Question: i have a tab view controller and a login view controller in xcode 4.6 with iOS 6.1 sdk

When the app start is loaded the "View Controller 1". How can i show the login view if the user is not logged?
In the viewDidLoad() of the View Controller 1 i have insert this code:
'''
MyNewAppAppDelegate *appDelegate = [[UIApplication sharedApplication] delegate];
if(!appDelegate.isUserLogged){
UIStoryboard *mainStoryboard = [UIStoryboard storyboardWithName:@"MainStoryboard" bundle:nil];
LoginViewController *controller = (LoginViewController*)[mainStoryboard instantiateViewControllerWithIdentifier:@"LoginView"];
[self presentViewController:controller animated:YES completion: nil];
'''
}
But nothing happen.
How can i show the Login View Controller?
Thanks for your support
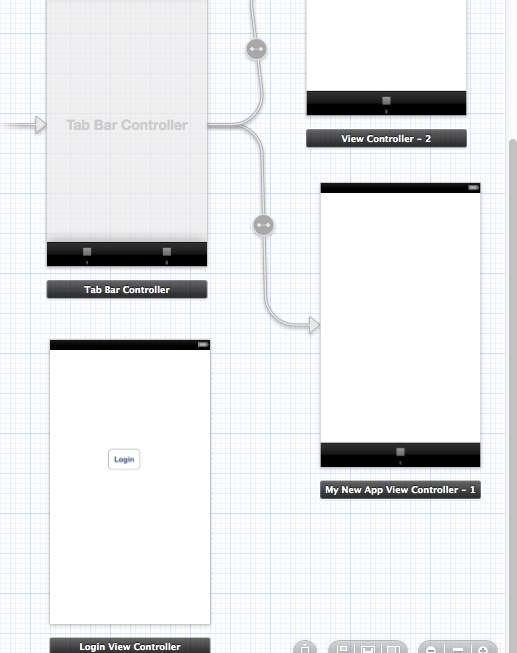
Answer: I'm using Xamarin Studio 4.0 with Xcode 4.6 and iOS 6.1 and I was able to show a login screen using a storyboard. My code is in C# but I'm sure you can translate it into the Objective-C equivalent.
When using a storyboard the Window and RootViewController will already be set with the "Initial Scene" from the storyboard. So in the AppDelegate I instantiate an instance of my LoginViewController by using its "Storyboard ID". I then cache an instance of the current RootViewController and then set the new LoginViewController as the RootViewController.
'''
[Register ("AppDelegate")]
public partial class AppDelegate : UIApplicationDelegate
{
LoginViewController loginController;
public override UIWindow Window { get; set; }
public override bool FinishedLaunching(UIApplication application, NSDictionary launchOptions)
{
loginController = Window.RootViewController.Storyboard.InstantiateViewController("LoginScene") as LoginViewController;
loginController.InitialViewController = Window.RootViewController;
Window.RootViewController = loginController;
return true;
}
//... other overrides ...
}
'''
Inside the LoginViewController I've created a property to hold the InitialViewController and an Action for the login button. After it does the login work I reset the RootViewController to the InitialViewController that was cached and then dismiss the current LoginViewController.
'''
public partial class LoginViewController : UIViewController
{
public UIViewController InitialViewController { get; set; }
public LoginViewController (IntPtr handle) : base (handle)
{
}
partial void OnLoginClicked(MonoTouch.UIKit.UIBarButtonItem sender)
{
//... do login work here ...
UIApplication.SharedApplication.Delegate.Window.RootViewController = InitialViewController;
DismissViewController(false, null);
}
}
'''
The LoginViewController can be standalone just like you have it in your storyboard. It doesn't need to be connected to any other scenes or need any segues.